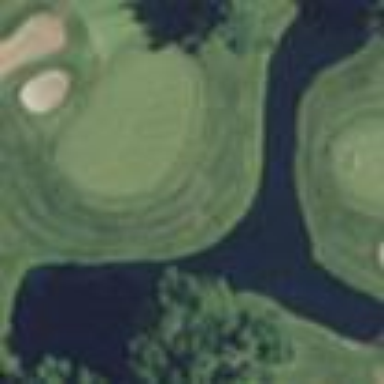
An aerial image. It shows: Picturesque scene of golf course with lateral water hazard.